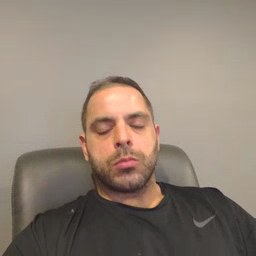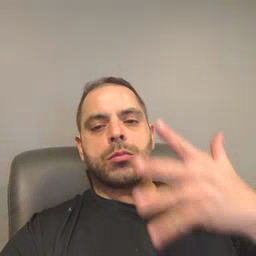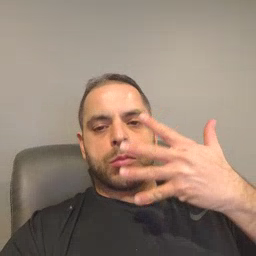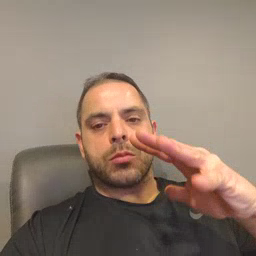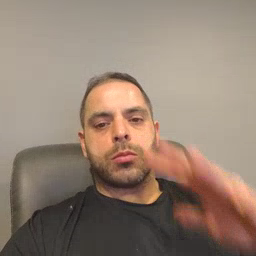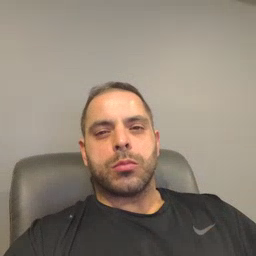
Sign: finish